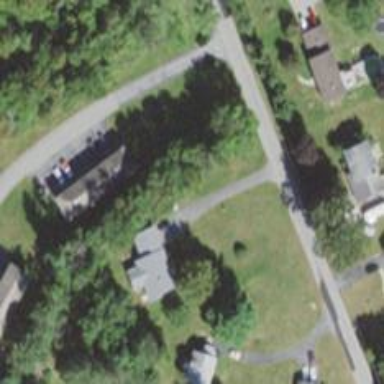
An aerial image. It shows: Residential driveway used as service road.